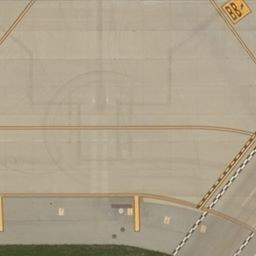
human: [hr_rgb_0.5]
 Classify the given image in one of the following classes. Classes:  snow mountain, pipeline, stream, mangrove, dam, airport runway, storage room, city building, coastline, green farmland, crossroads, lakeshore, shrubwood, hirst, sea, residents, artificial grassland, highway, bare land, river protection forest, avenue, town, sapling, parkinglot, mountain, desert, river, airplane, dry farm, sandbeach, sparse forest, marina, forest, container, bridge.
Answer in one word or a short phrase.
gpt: airport runway